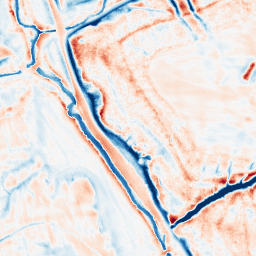
Category: edge_preserving
Decomposition family: bilateral
Decomposition parameters: d: 21
sigma_color: 50
sigma_space: 100
Upsampling method: quartic
Upsampling parameters: scale: 8
Upsampling scale: 8